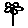
Label: flower